Chest X-ray. View position: PA
Patient age: 39
Patient sex: F
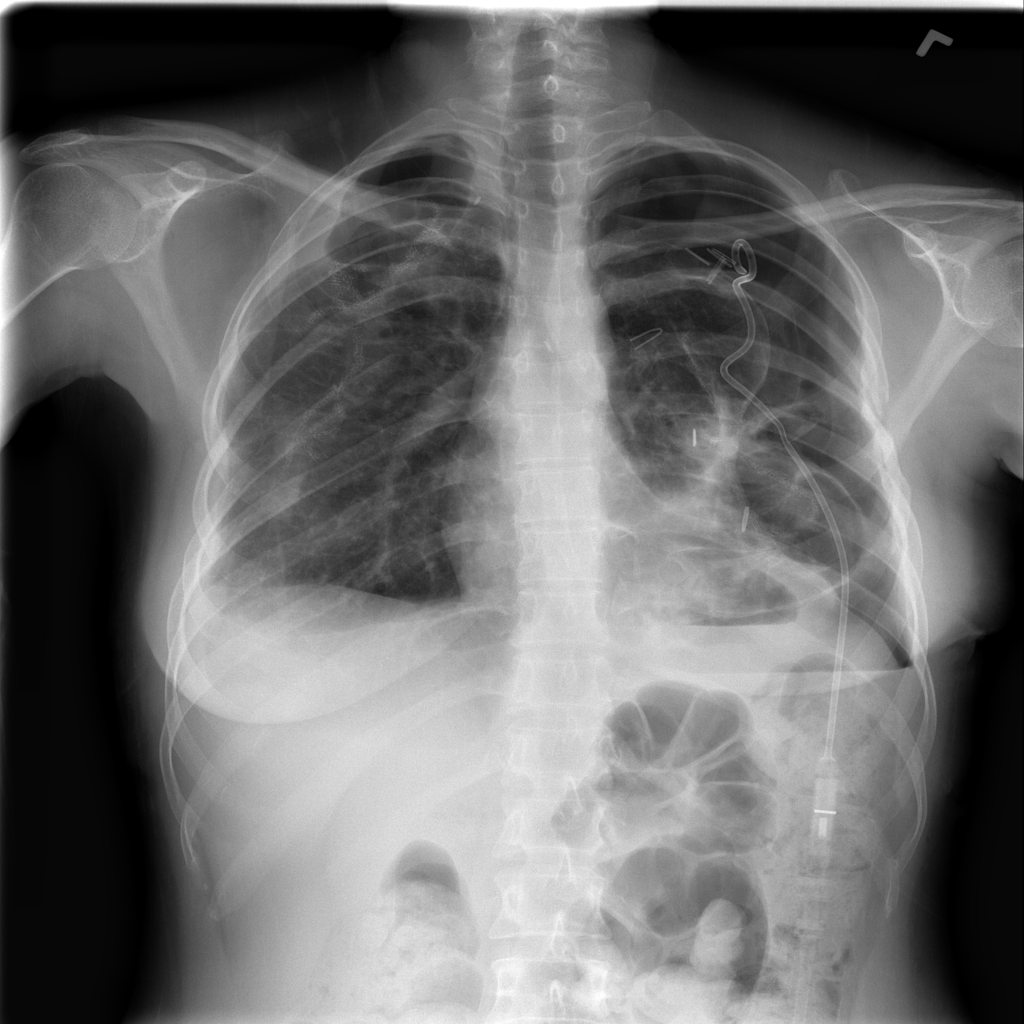
Finding: Pneumothorax